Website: crate-barrel
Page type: customer-info-address
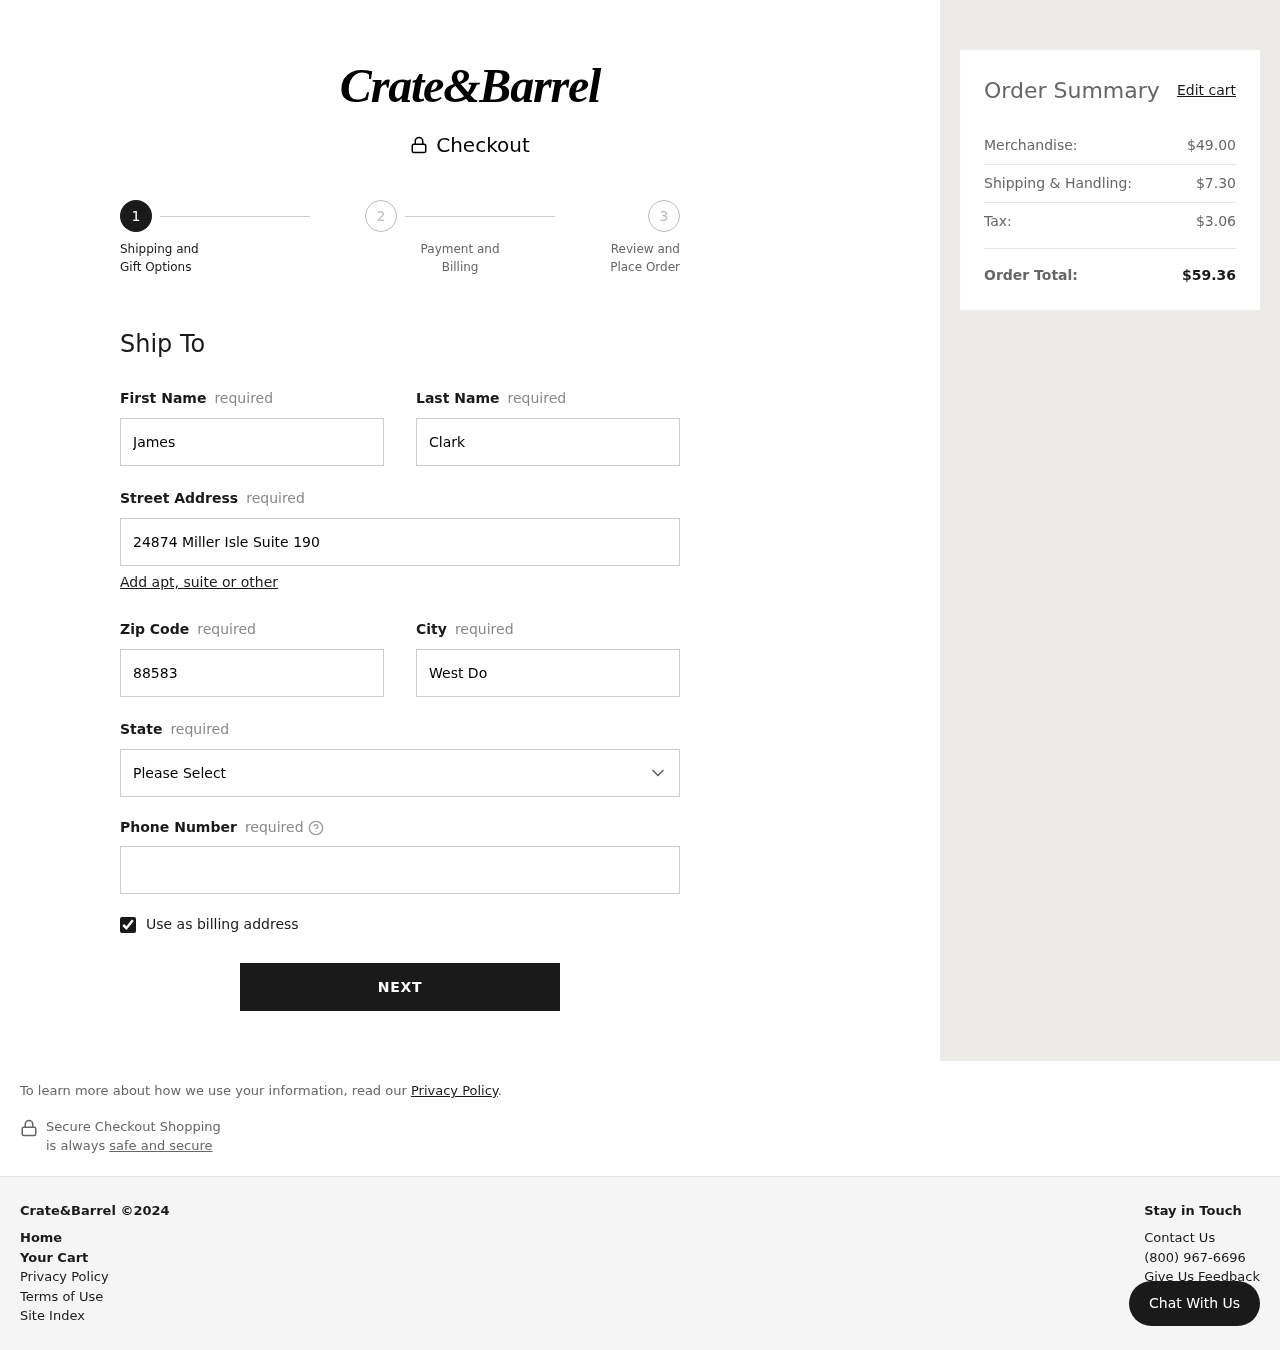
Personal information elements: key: PII_CITY
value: West Dominique
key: PII_FIRSTNAME
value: James
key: PII_LASTNAME
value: Clark
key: PII_PHONE
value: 2222856475
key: PII_POSTCODE
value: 88583
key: PII_STATE
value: Connecticut
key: PII_STREET
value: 24874 Miller Isle Suite 190
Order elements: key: ORDER_SUBTOTAL
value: $49.00
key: ORDER_SHIPPING_COST
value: $7.30
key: ORDER_TAX
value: $3.06
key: ORDER_TOTAL
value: $59.36